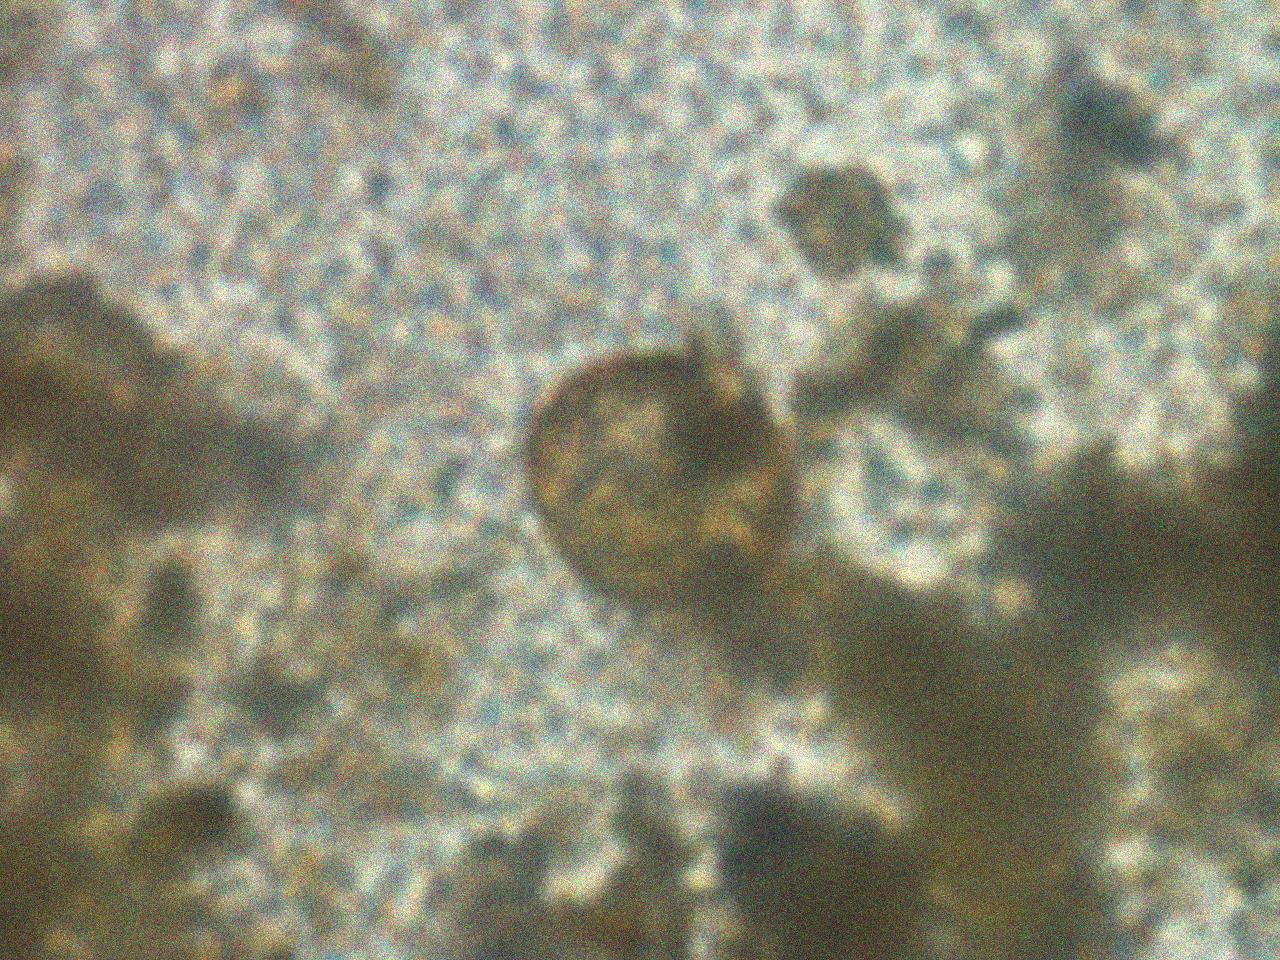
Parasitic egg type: Hymenolepis diminuta